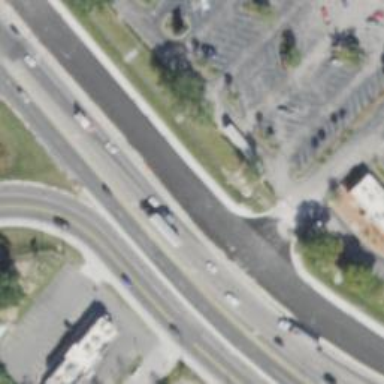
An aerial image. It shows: Asphalt trunk highway.